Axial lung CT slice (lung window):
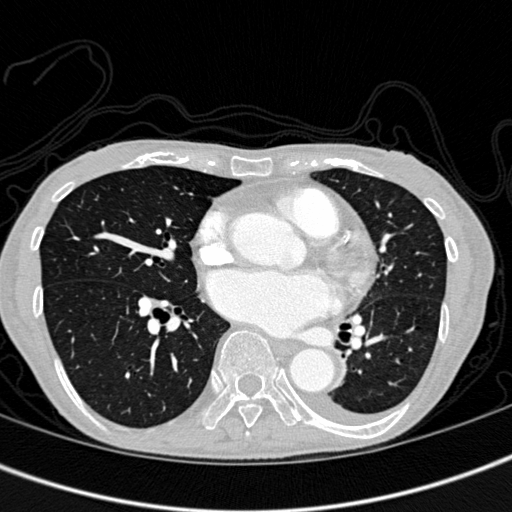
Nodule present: no